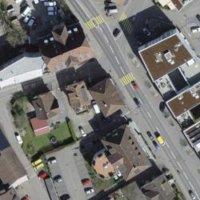
EUNIS habitat code: 54
Species observed at this site:
Poa annua